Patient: sex F, age 58
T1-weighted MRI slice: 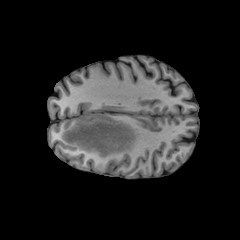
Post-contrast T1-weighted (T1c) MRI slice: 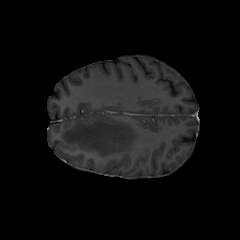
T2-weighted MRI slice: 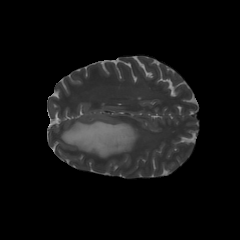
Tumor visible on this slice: yes
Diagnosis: Glioblastoma, IDH-wildtype
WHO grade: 4